Question: Hi iam trying to use de NameScope.SetNameScope to start an animation in a xaml for a Silverligth application, but it seems like the visual studio does not recognise the NameScope.SetNameScope, why is that?

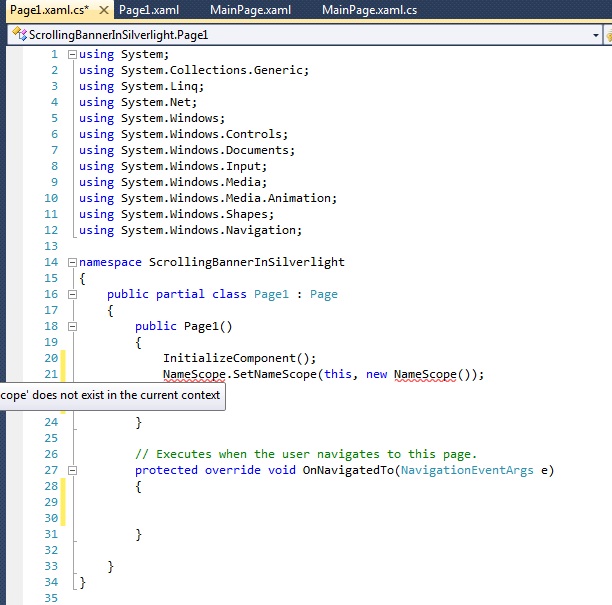
Answer: Because Silverlight doesn't support the NameScope class.
Silverlight is a significantly reduced sub-set of the full .NET API plus some Silverlight specific API.